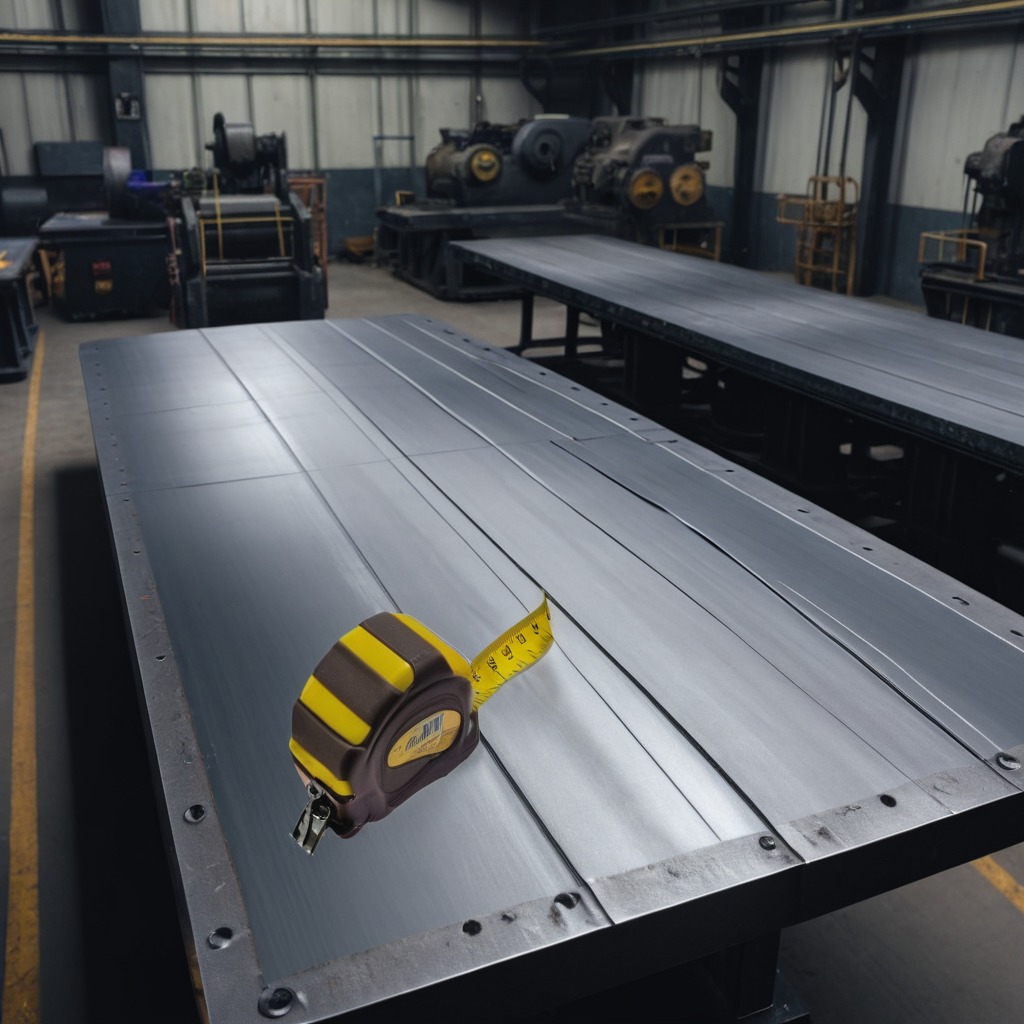
A measuring tape is lying on the cold steel table in a mining workshop.